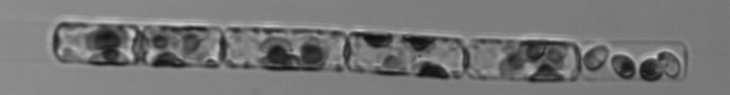
Label: Guinardia_delicatula_TAG_internal_parasite